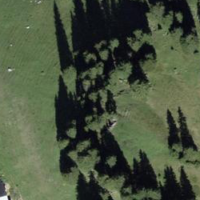
EUNIS habitat code: 23
Species observed at this site:
Hesperia comma
Eulithis populata
Chersotis cuprea
Rana temporaria
Carabus violaceus